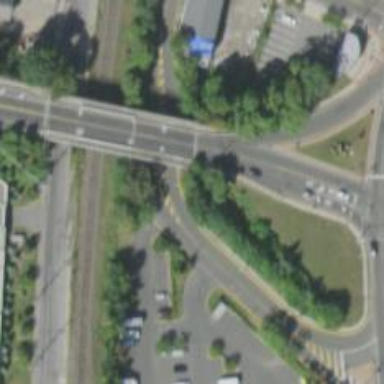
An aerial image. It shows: Tertiary road with jughandle junction.